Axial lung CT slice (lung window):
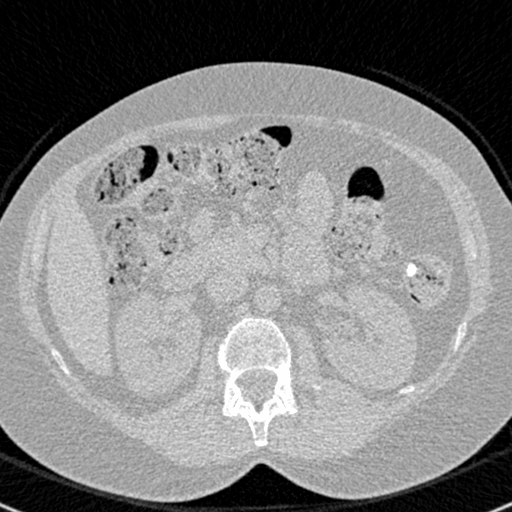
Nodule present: no